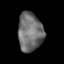
Tissue: skin
Cell type: Epithelial cells
Senescence score: 0.2123
Nuclear area (px): 942
Mean DAPI intensity: 111.156